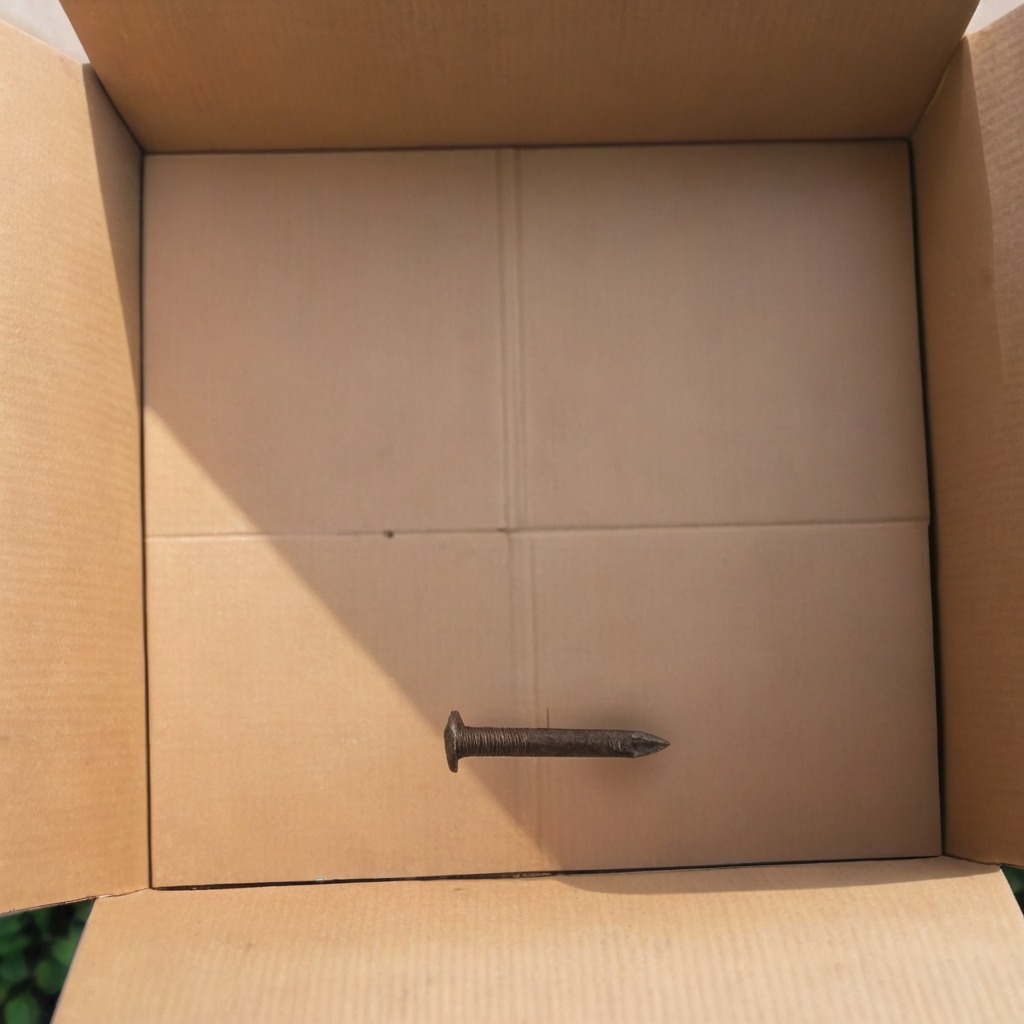
A nail is lying on a clean dry cardboard box surface in an outdoor workshop during daytime bright natural light soft shadows slightly creased but